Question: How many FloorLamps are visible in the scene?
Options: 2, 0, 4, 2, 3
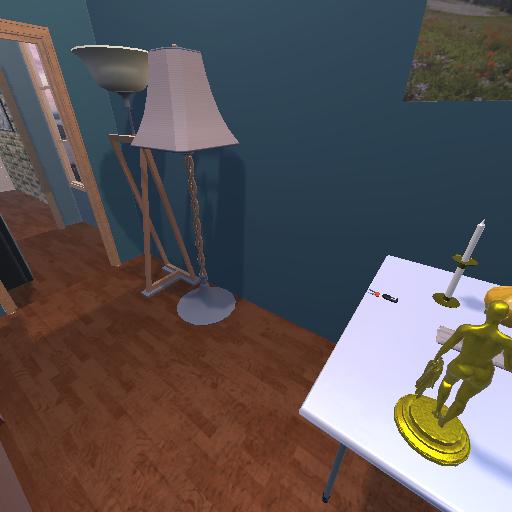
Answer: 2